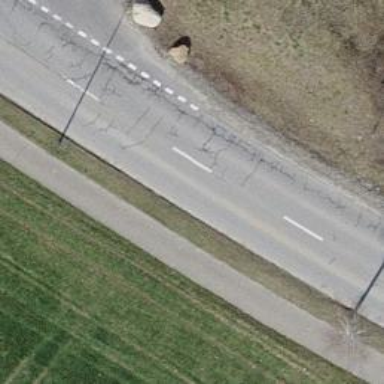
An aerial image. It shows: Unclassified road with asphalt surface.